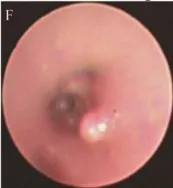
Right. Lobes of the bronchus.
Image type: endoscopy (airway_endoscopy)